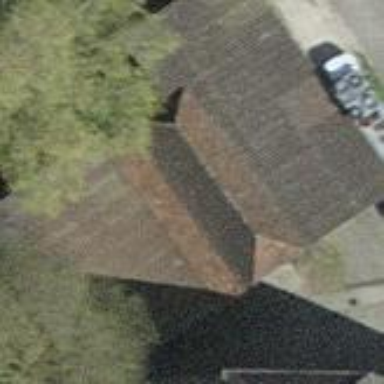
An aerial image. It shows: Barn.